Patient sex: F
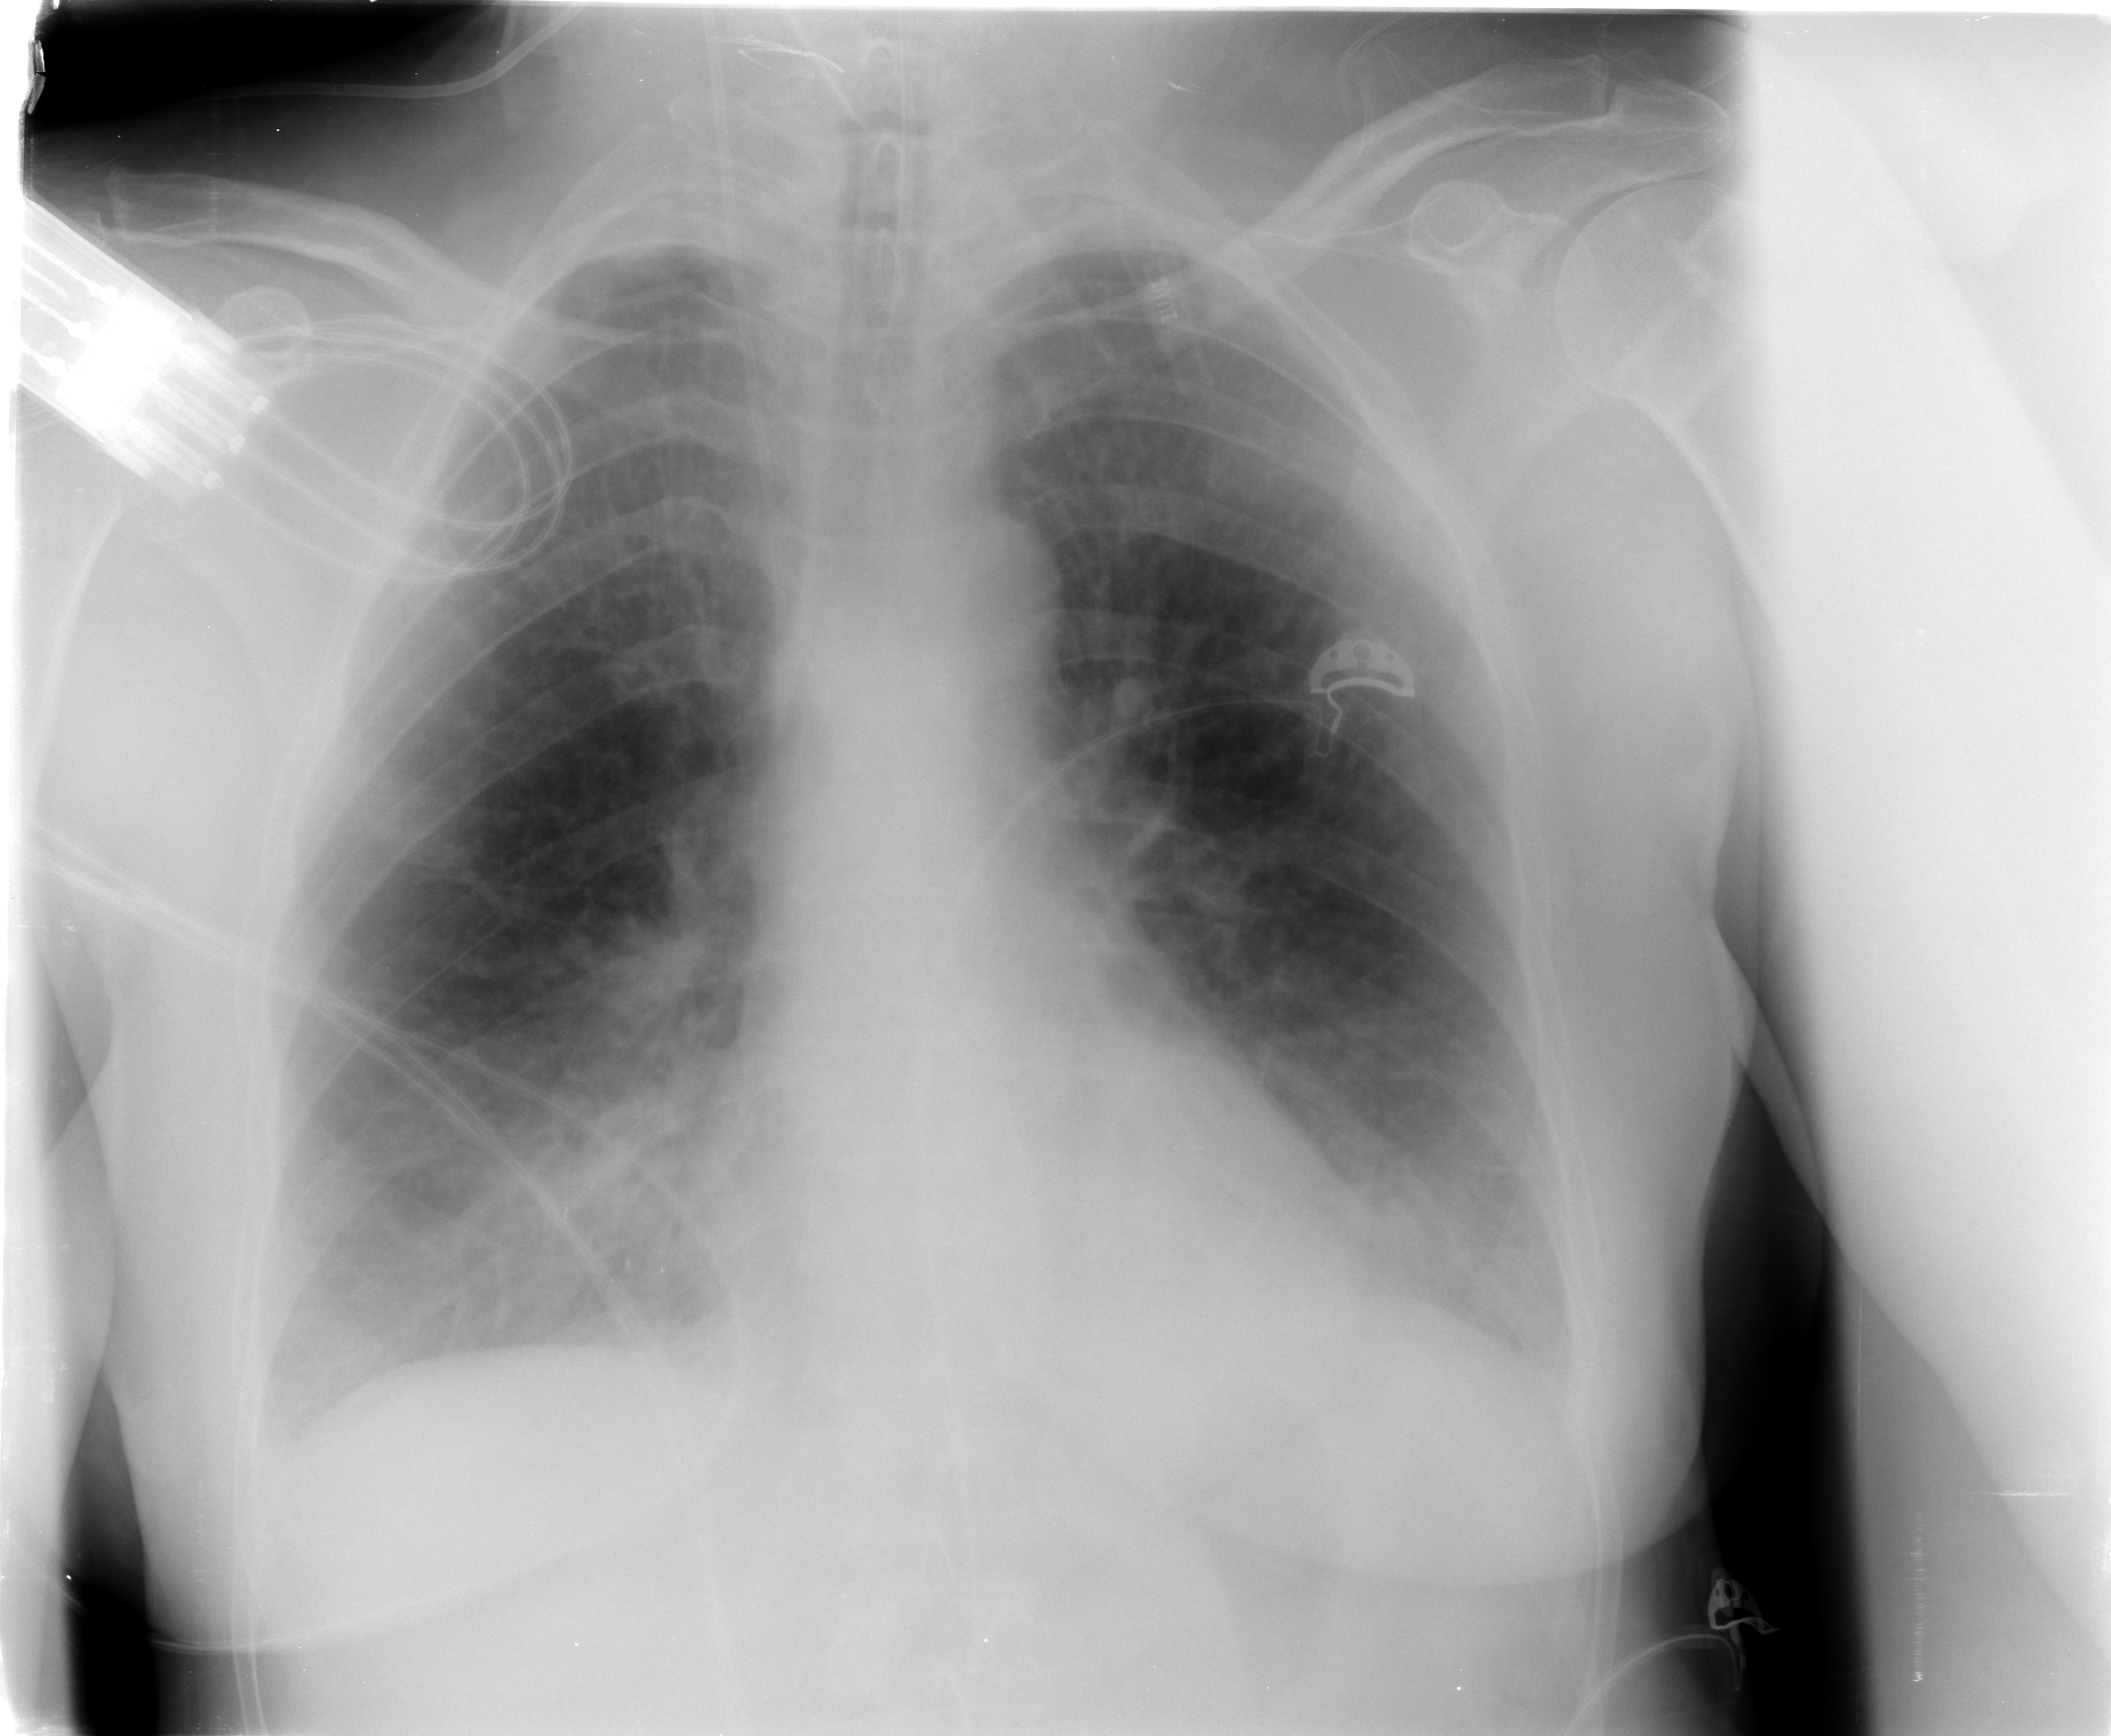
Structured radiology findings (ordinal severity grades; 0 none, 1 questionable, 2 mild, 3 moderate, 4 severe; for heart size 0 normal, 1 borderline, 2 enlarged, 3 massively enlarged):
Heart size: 0
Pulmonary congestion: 2
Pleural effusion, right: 1
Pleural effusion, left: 1
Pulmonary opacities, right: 2
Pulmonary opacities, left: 0
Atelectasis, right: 2
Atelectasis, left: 2